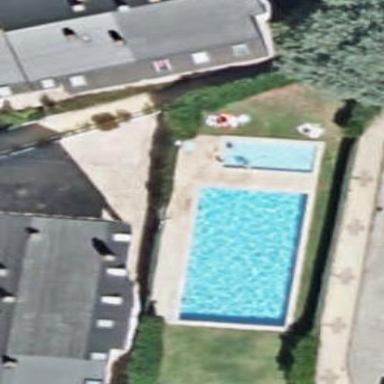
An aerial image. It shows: Swimming pool located in leisure land.